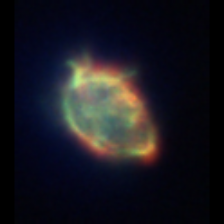
Taxon: Ciliates
Group: Other